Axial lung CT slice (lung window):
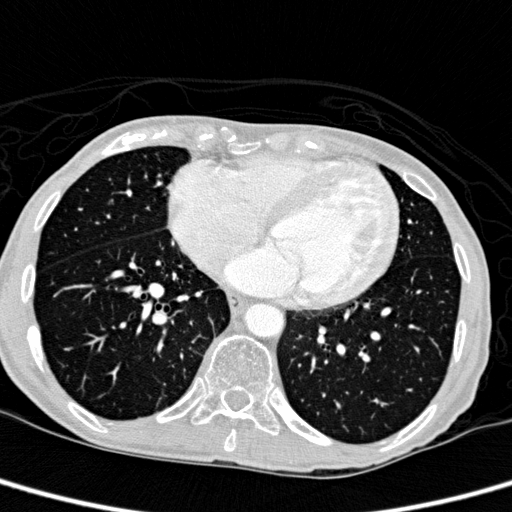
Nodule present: no